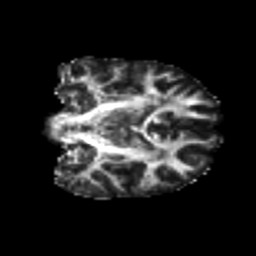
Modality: FA
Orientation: coronal
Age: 21
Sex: female
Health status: healthy
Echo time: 0.074 s